Field crop: maize
Growth stage: 2
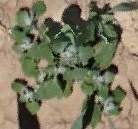
Species: chenopodium